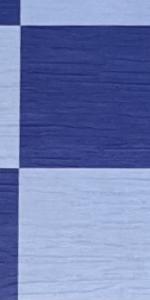
Label: Empty